Question: I have a data (user_data) that represent the number of examples in each class (here we have 5 classes), for example in first row, 16 represent 16 samples in class 1 for user1, 15 represent that there is 15 samples belong to class 2 for user 1, ect.
'''
user_data = np.array([
[16, 15, 14, 10, 0],
[0, 13, 6, 15, 21],
[12, 29, 1, 12, 1],
[0, 0, 0, 0, 55]])
'''
I used the following method to smooth all these frequencies to avoid issues with extreme values (0 or 1) by using Laplace smoothing where k=2.

Output:
'''
array([[0.29824561, 0.28070175, 0.26315789, 0.<PHONE>, 0.<PHONE>],
[0.<PHONE>, 0.24561404, 0.<PHONE>, 0.28070175, 0.38596491],
[0.22807018, 0.52631579, 0.<PHONE>, 0.22807018, 0.<PHONE>],
[0.<PHONE>, 0.<PHONE>, 0.<PHONE>, 0.<PHONE>, 0.98245614]])
'''
But I want to smooth only extreme values (0 or 1) in this data
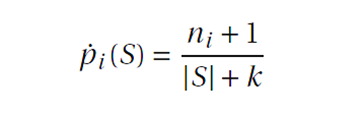
Answer: I have noticed that your smoothing approach will cause P > 1, you are to clip or normalize the values later on:
'''
probs = user_data/55
alpha = (user_data+1)/(55+2)
extreme_values_mask = (probs == 0) | (probs == 1)
probs[extreme_values_mask] = alpha[extreme_values_mask]
'''
Result:
'''
array([[0.29090909, 0.27272727, 0.25454545, 0.<PHONE>, 0.<PHONE>],
[0.<PHONE>, 0.23636364, 0.<PHONE>, 0.27272727, 0.38181818],
[0.21818182, 0.52727273, 0.<PHONE>, 0.21818182, 0.<PHONE>],
[0.<PHONE>, 0.<PHONE>, 0.<PHONE>, 0.<PHONE>, 0.98245614]])
'''
Extension:
'''
# Scale by sum.
probs /= probs.sum(1).reshape((-1, 1))
print(probs)
print(probs.sum(1))
[[0.28589342 0.26802508 0.25015674 0.<PHONE> 0.<PHONE>]
[0.<PHONE> <PHONE> 0.<PHONE> 0.26802508 0.37523511]
[0.21818182 0.52727273 0.<PHONE> 0.21818182 0.<PHONE>]
[0.<PHONE> 0.<PHONE> 0.<PHONE> 0.<PHONE> 0.93333333]]
[1. 1. 1. 1.]
'''